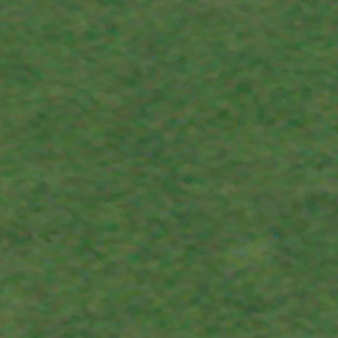
Label: other